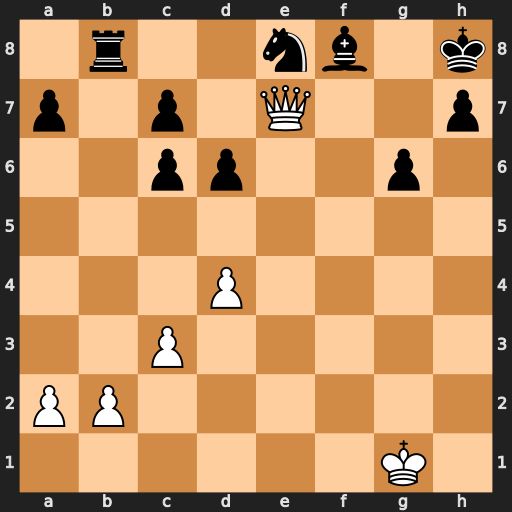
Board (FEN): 1r2nb1k/p1p1Q2p/2pp2p1/8/3P4/2P5/PP6/6K1
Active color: w
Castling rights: -
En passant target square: -
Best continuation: Qxf8#